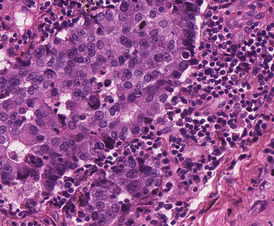
Tumor epithelial tissue: yes
Tumor-associated stroma tissue: yes
Normal tissue: no